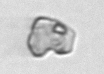
Label: detritus_transparent